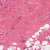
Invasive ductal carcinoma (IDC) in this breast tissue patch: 0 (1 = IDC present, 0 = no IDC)